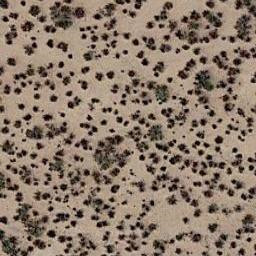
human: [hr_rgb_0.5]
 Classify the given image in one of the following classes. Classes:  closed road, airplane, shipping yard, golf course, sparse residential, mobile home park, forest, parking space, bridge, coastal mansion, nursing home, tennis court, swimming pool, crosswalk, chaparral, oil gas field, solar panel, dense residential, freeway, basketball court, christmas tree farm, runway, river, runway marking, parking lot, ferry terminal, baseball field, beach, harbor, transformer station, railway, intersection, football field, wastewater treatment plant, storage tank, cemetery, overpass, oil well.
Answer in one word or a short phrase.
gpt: chaparral